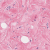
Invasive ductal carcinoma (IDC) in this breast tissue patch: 1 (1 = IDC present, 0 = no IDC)